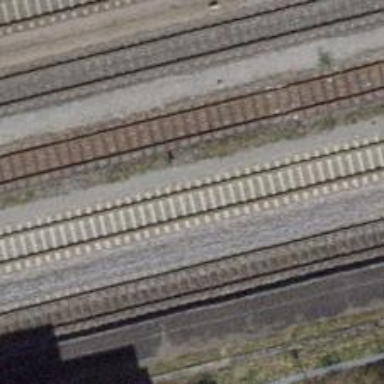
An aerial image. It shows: Solitary milestone along the railway.